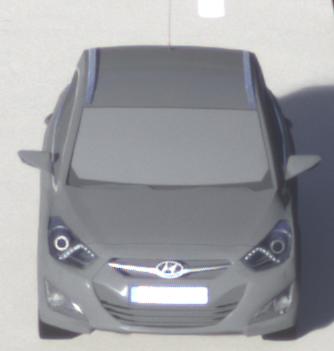
Make: Hyundai
Model: i40 Kombi 1.6 GDI
Detailed model: i40 (VF) Kombi
Model produced from: 2012/08
Model produced until: 2013/09
Doors: 5
Color: gray
Road condition: dry road
Daytime: morning or afternoon
Contrast: medium contrast